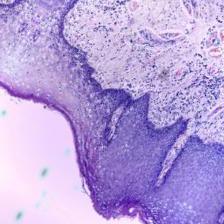
Diagnosis: Normal